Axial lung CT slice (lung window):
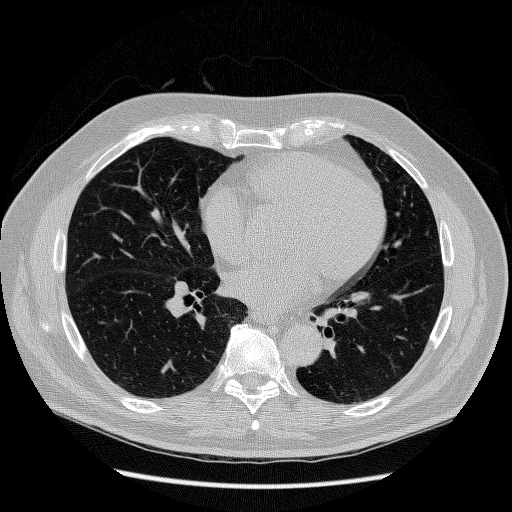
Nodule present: no